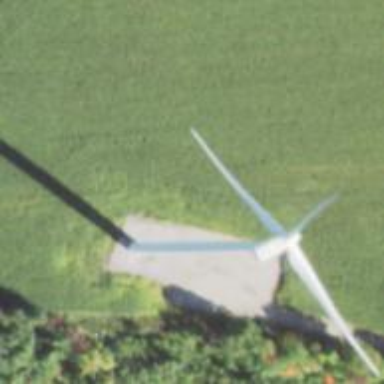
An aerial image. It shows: Wind generator powered by horizontal-axis wind turbine.